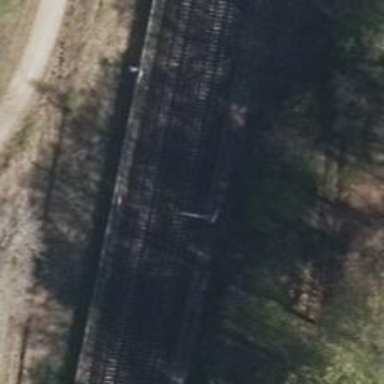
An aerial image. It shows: Milestone along the railway with catenary mast.